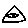
Label: triangle